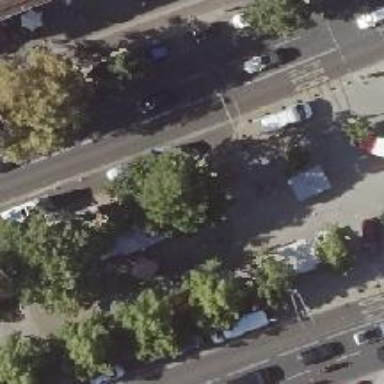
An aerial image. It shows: Marketplace.